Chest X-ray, PA view. Patient: 50 years old, sex F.
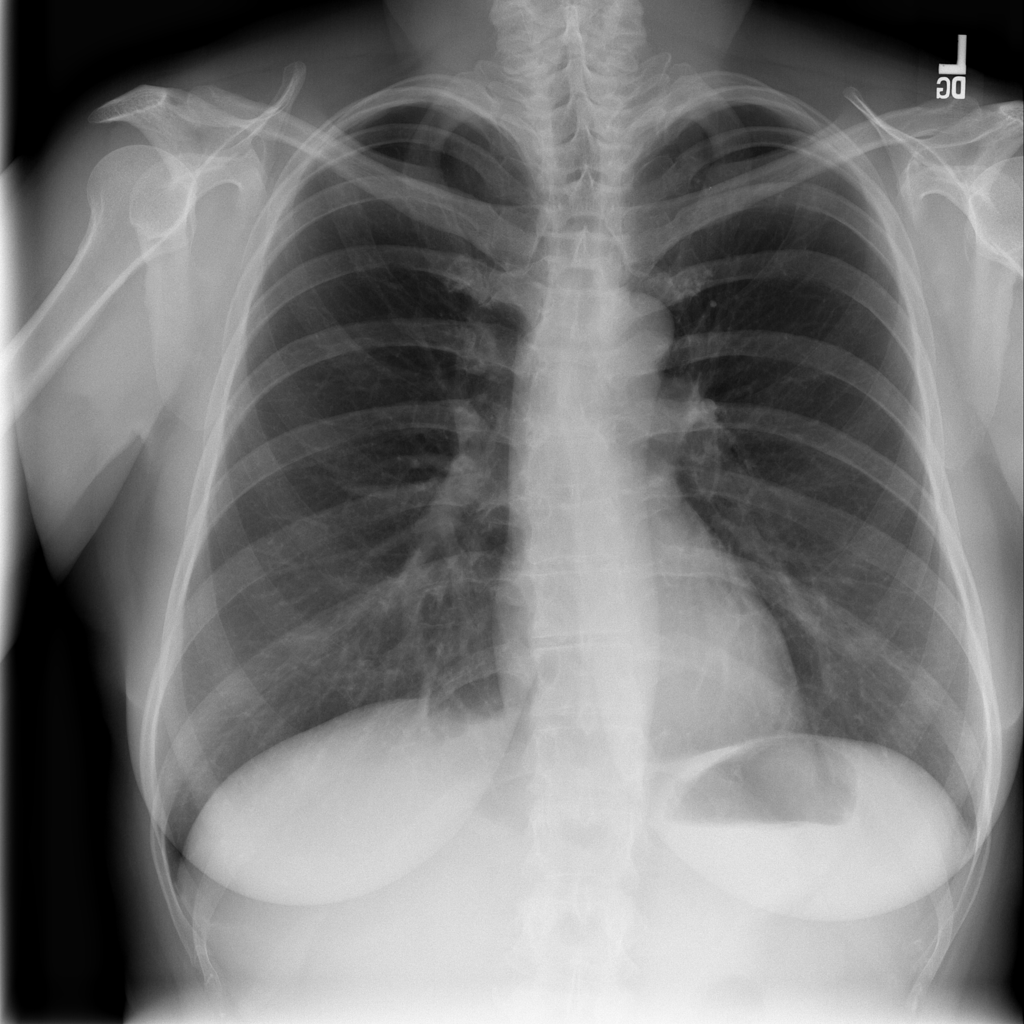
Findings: No Finding